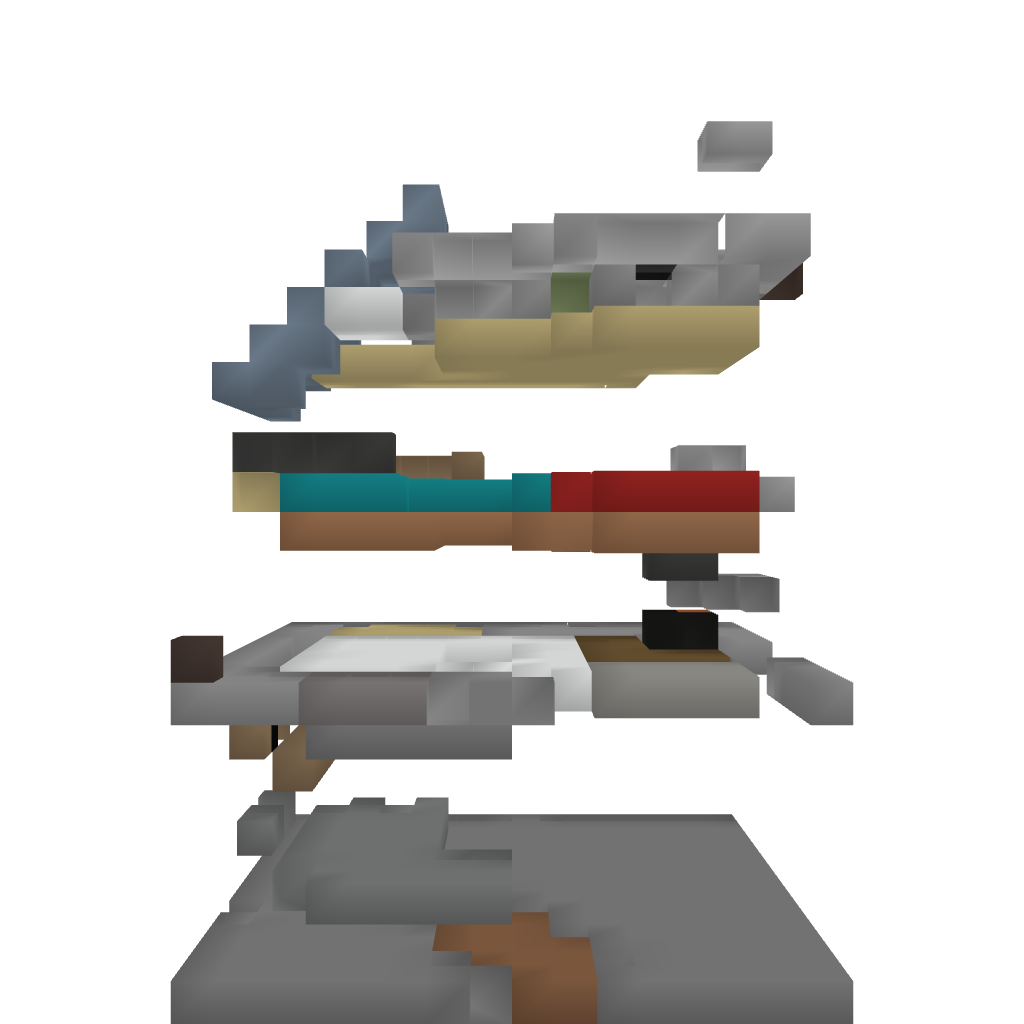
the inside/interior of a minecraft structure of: A Schwoerer Haus Building